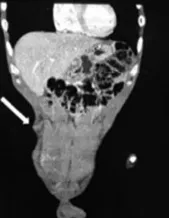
(A, B) Axial CT scan demonstrating a hypodense nodular lesion with barely defined contours located on the abdominal wall near the upper port site (arrow).
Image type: radiology (ct)